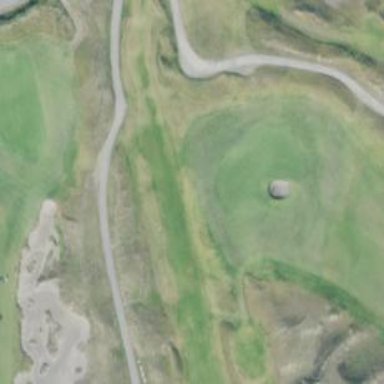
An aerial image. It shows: Grass area designated as golf tee.